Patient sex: M
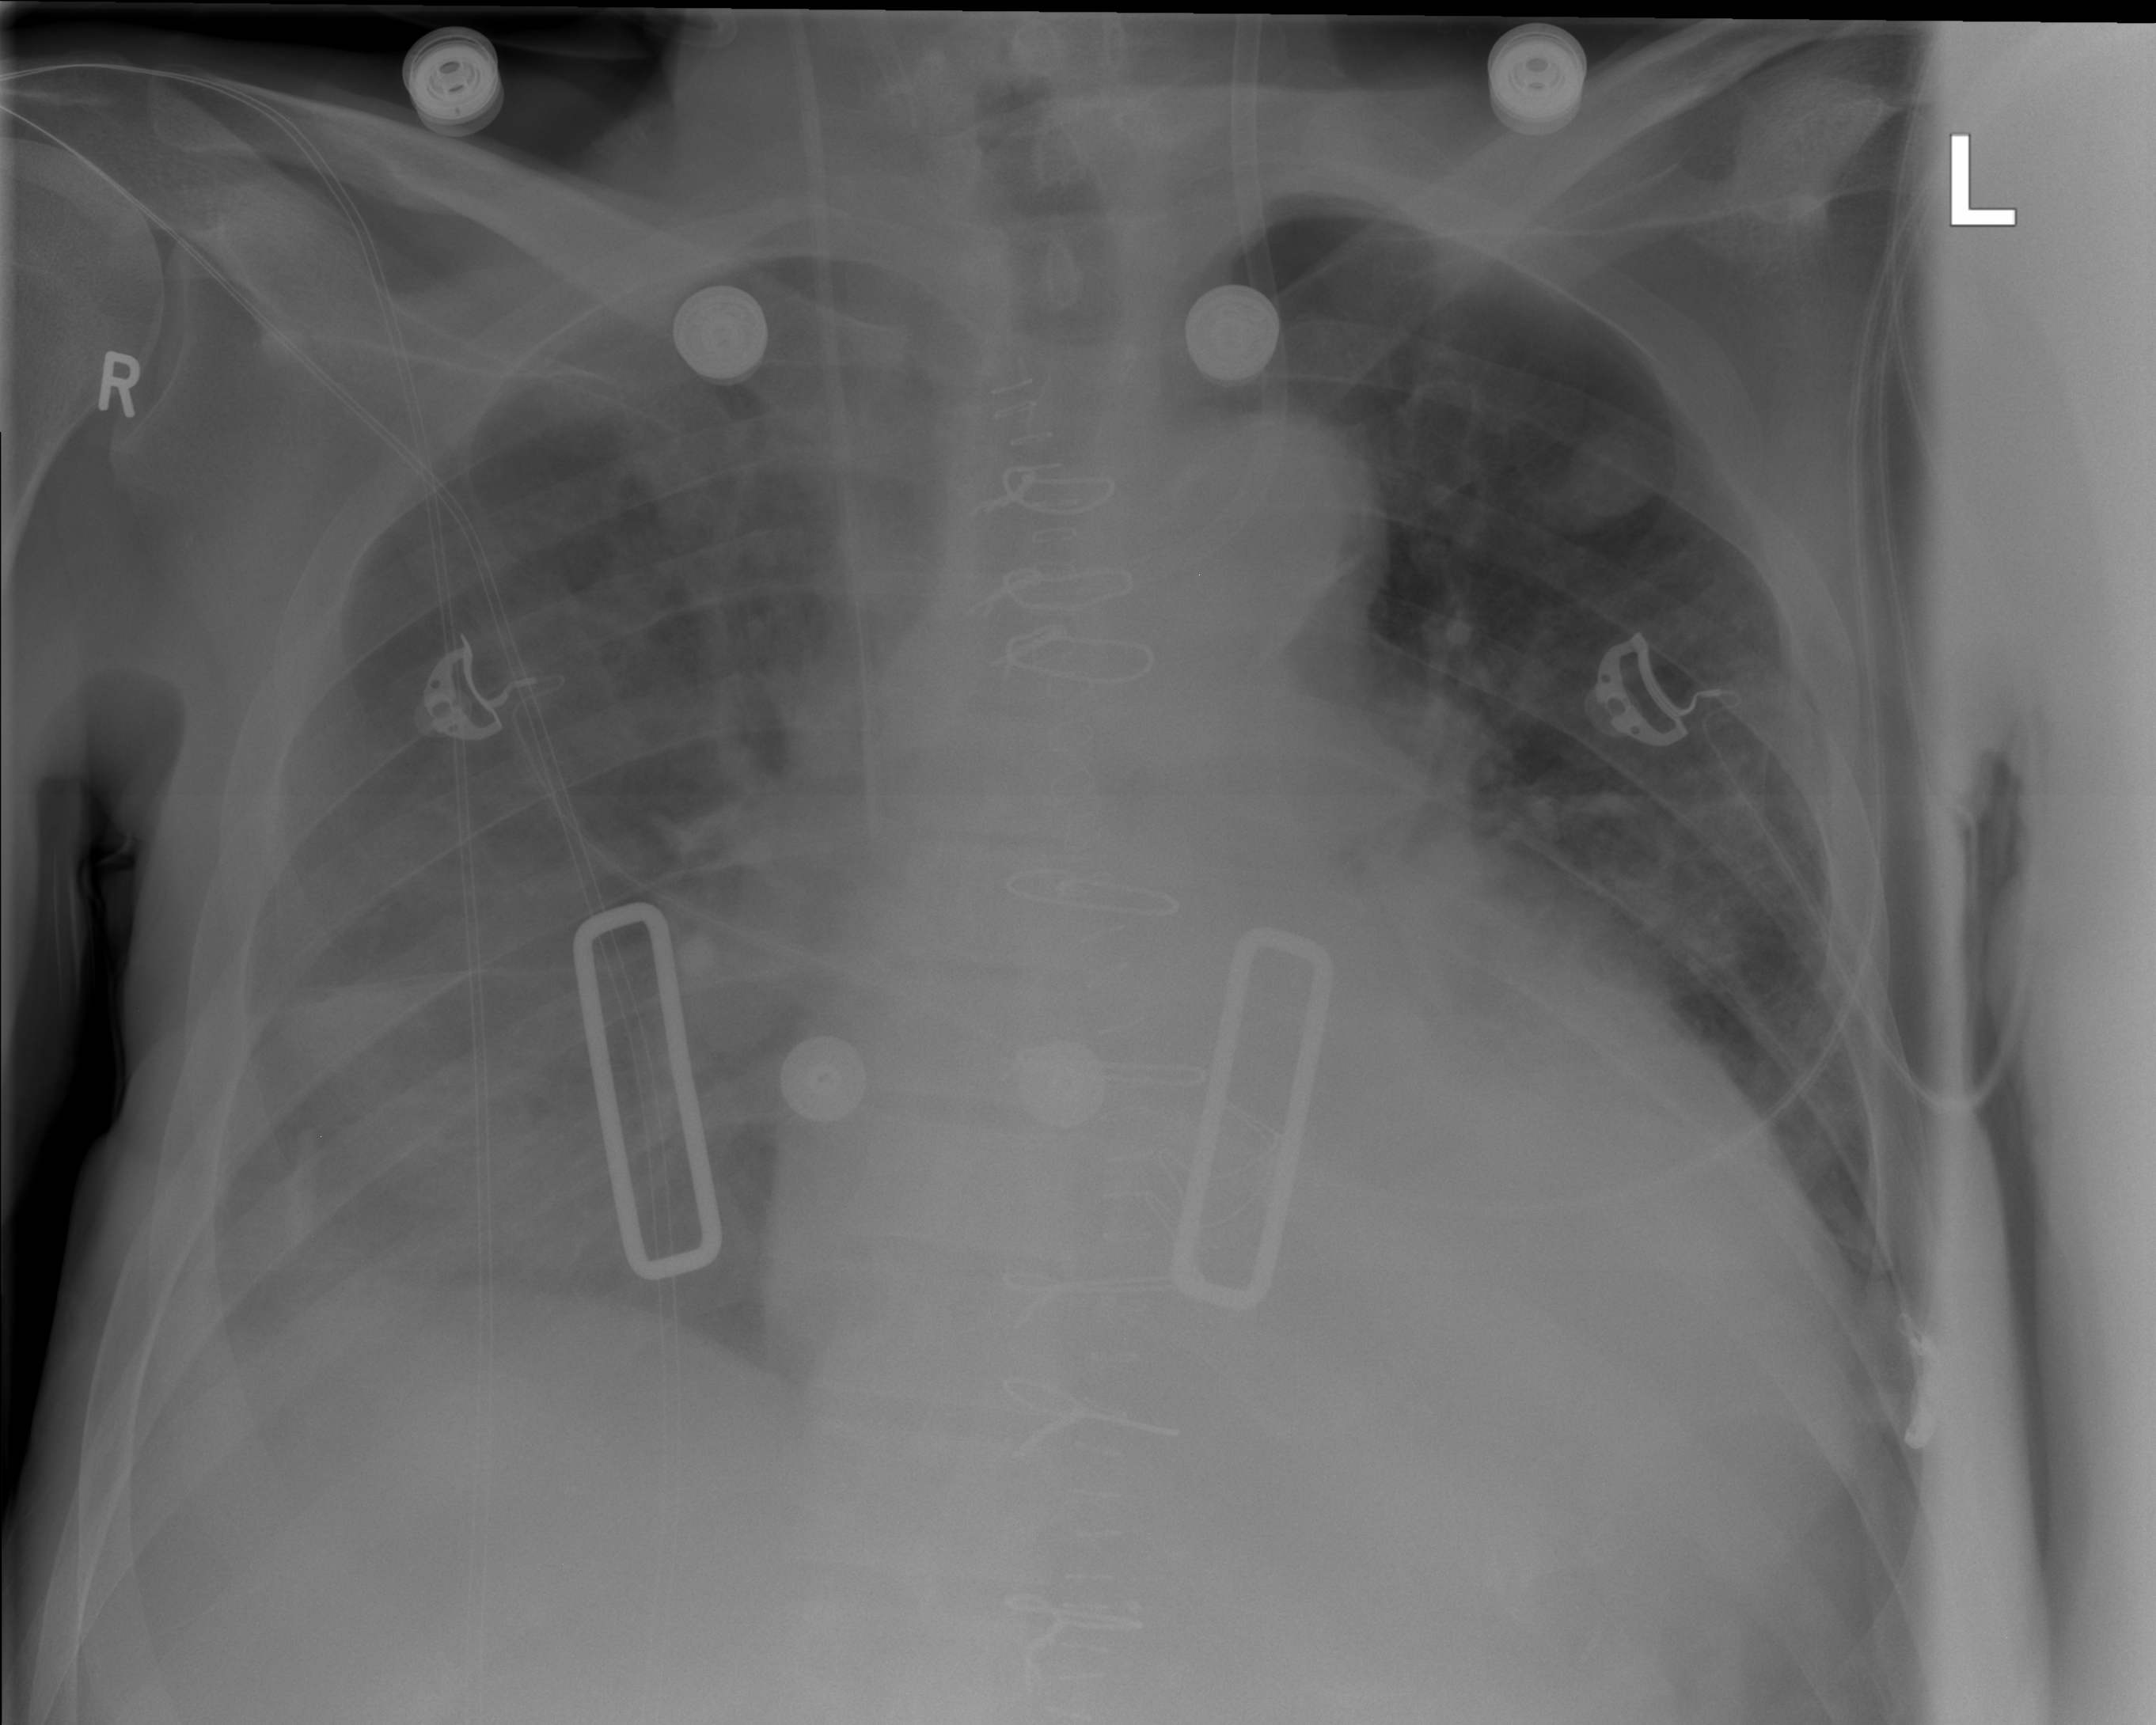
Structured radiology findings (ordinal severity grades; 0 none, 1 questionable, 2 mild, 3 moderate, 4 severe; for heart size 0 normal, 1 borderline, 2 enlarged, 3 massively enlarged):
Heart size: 2
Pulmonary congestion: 2
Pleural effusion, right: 2
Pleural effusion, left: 1
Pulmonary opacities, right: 0
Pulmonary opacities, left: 0
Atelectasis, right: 2
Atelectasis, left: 1